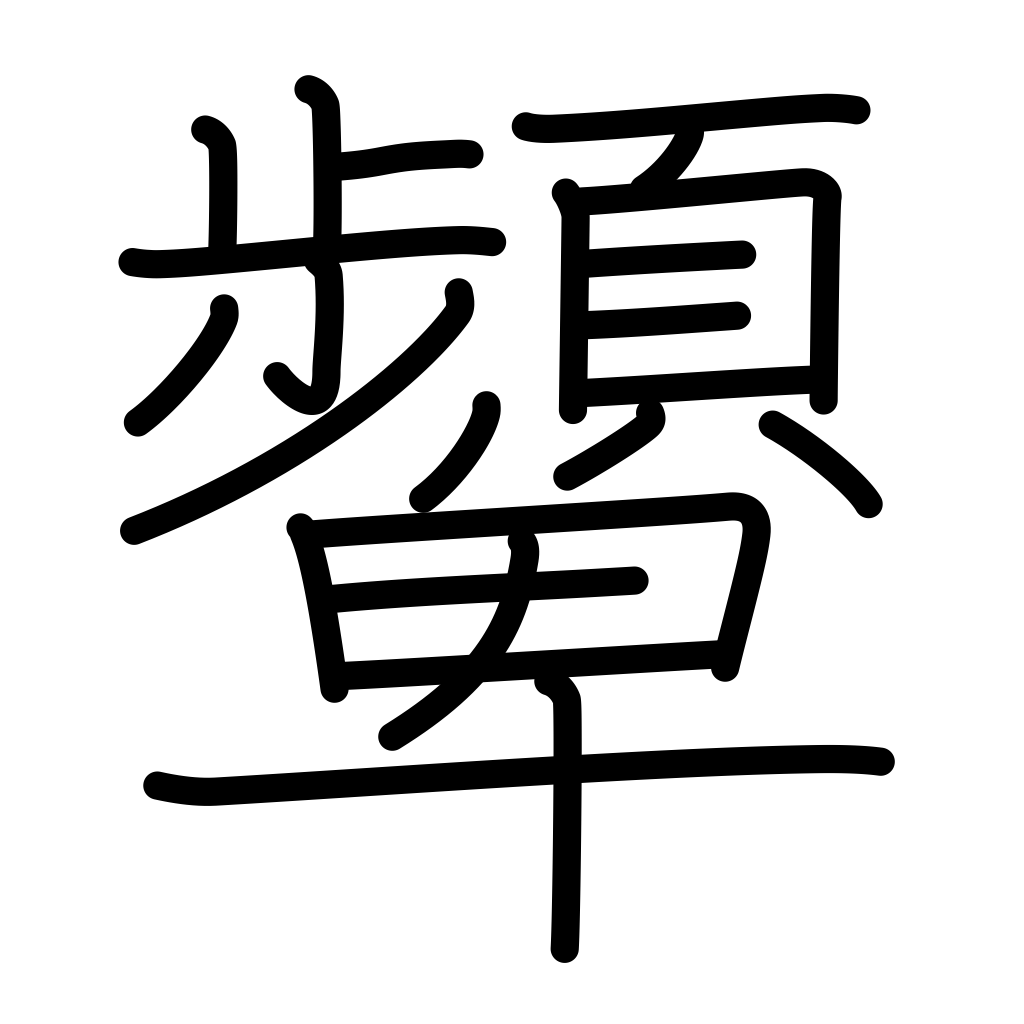
Meaning: scowl, raise eyebrows